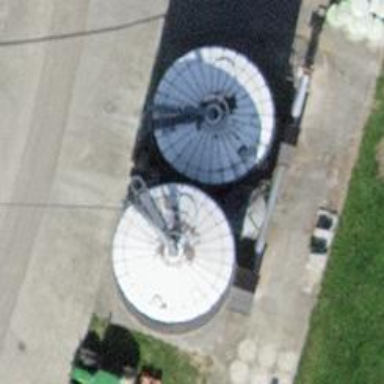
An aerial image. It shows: Silo building.